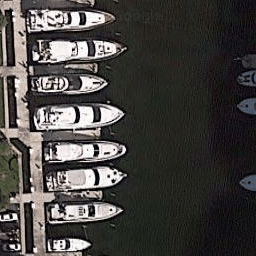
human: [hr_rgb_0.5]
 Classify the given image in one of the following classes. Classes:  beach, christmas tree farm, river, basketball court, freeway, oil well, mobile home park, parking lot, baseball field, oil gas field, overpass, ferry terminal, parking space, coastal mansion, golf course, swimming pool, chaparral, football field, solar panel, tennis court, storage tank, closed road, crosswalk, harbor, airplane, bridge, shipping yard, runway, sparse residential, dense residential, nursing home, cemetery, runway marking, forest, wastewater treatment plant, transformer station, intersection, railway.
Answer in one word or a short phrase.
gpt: harbor